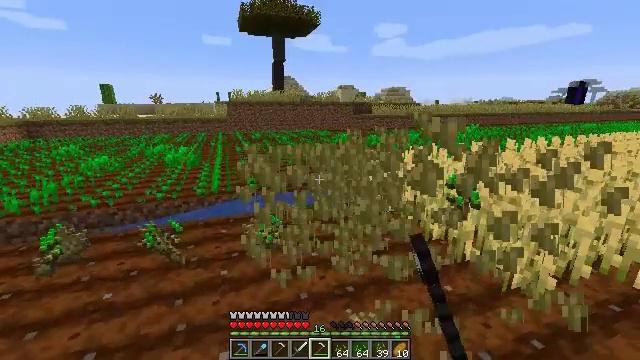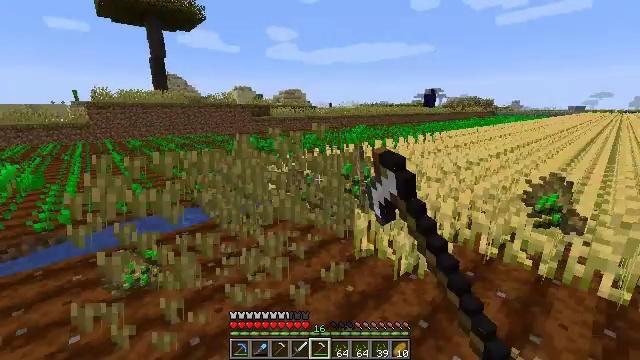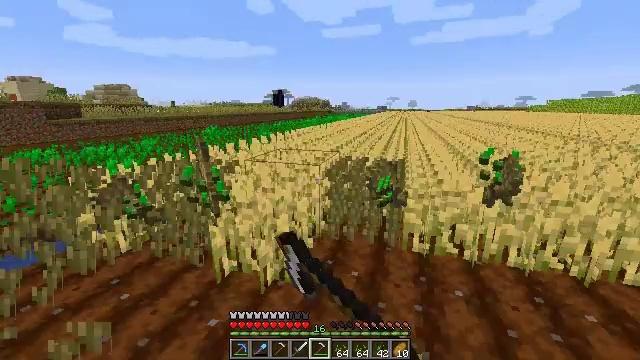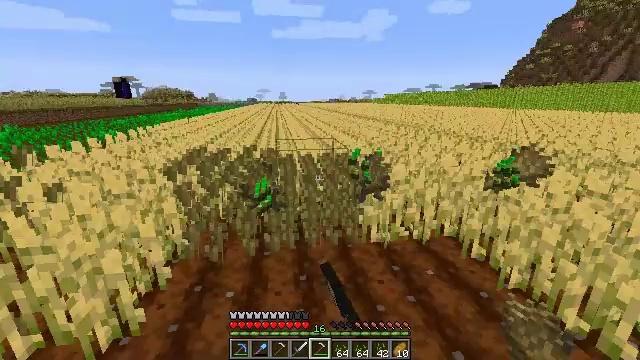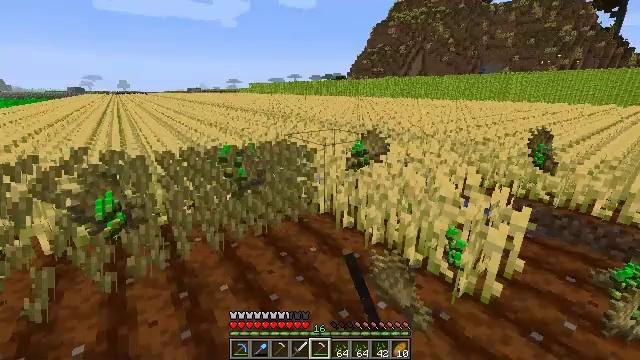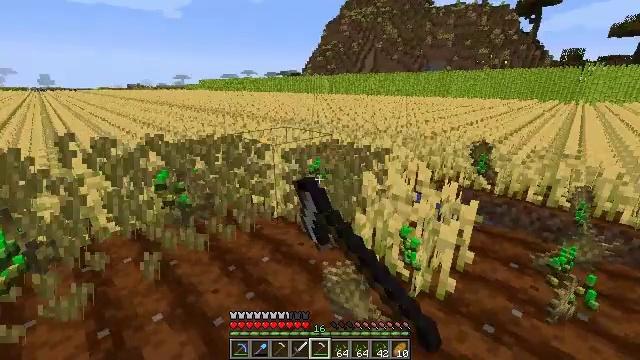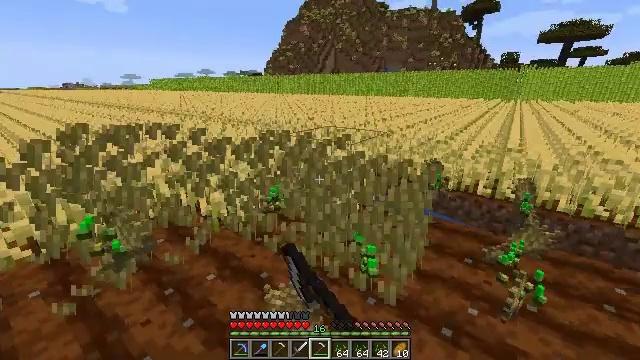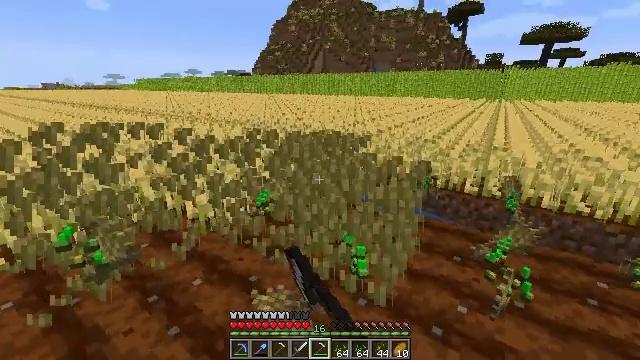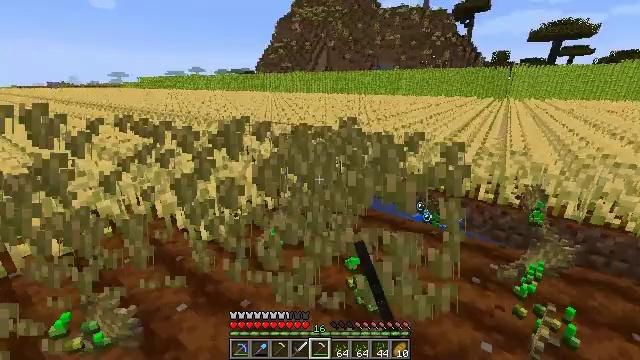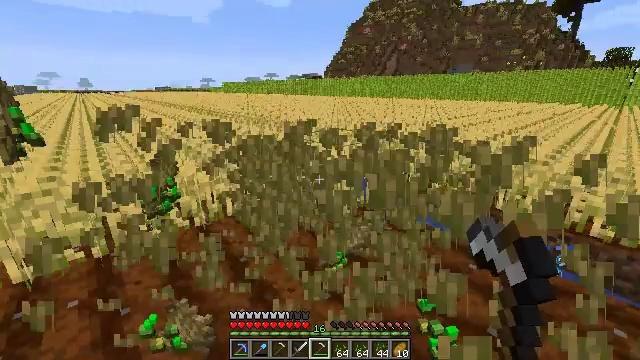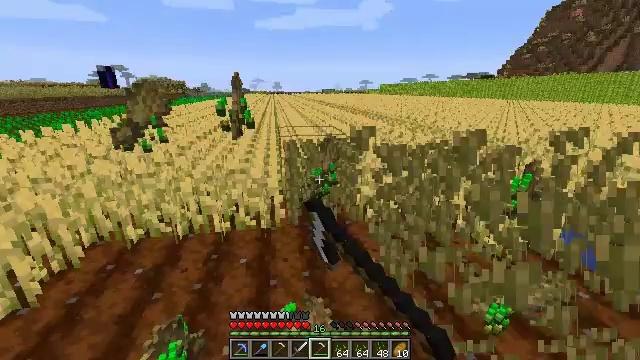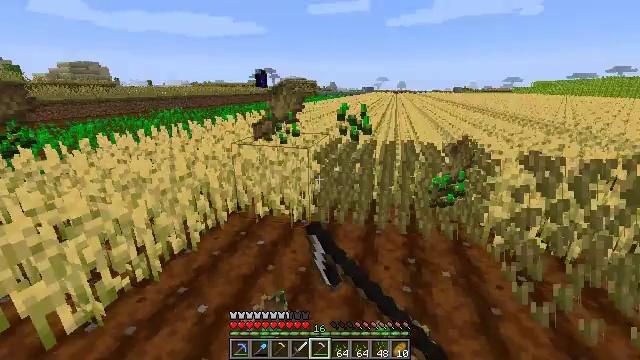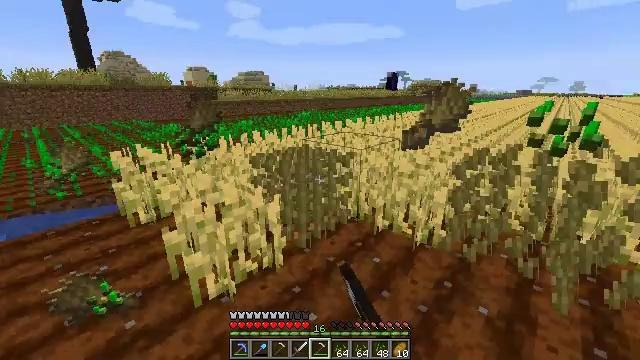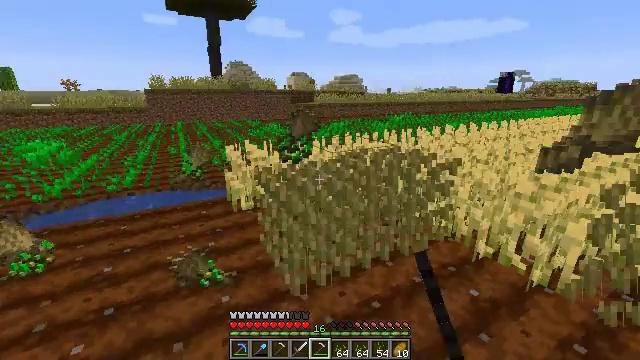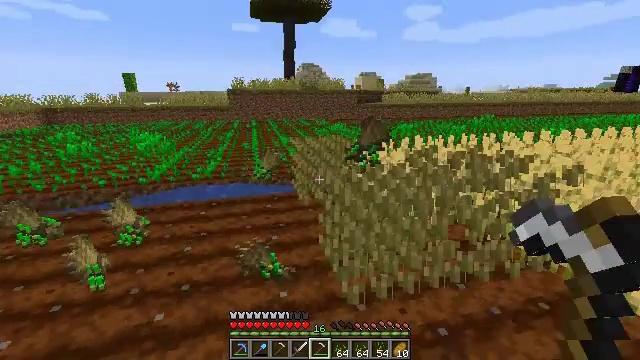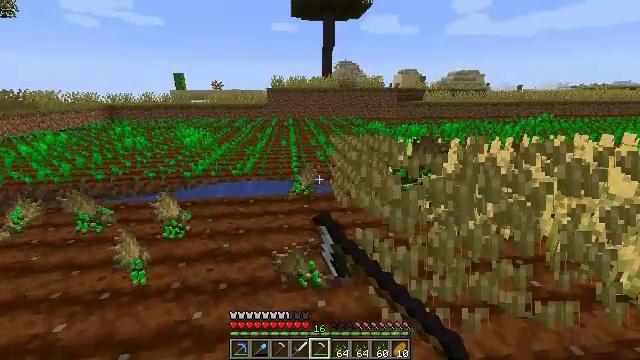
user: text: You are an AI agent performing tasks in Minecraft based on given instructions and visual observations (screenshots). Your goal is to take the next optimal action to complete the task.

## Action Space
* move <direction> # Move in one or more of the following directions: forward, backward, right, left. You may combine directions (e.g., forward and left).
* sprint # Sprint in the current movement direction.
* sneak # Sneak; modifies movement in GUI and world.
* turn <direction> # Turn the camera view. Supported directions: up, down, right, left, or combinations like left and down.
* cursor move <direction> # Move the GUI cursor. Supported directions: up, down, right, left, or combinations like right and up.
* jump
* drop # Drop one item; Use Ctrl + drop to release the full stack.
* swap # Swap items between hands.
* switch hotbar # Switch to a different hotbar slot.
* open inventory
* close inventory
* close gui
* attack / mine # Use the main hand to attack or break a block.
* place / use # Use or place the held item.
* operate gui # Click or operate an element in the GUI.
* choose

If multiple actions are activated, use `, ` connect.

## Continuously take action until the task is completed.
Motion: motion action
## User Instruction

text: Harvest wheat from the field.
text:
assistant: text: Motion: move forward and move right, turn right, attack / mine
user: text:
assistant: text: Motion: move forward and move right, turn right, attack / mine
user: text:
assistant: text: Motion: move forward and move right, turn right and down, attack / mine
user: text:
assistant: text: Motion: move forward and move right, turn right and down, attack / mine
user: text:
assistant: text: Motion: move forward and move right, turn right, attack / mine
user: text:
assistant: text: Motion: move forward and move right, turn right, attack / mine
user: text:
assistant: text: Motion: move forward and move right, turn right, attack / mine
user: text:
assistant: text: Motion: move forward and move left, attack / mine
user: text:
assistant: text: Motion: move forward and move left, turn left, attack / mine
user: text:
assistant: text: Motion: move forward and move left, turn left, attack / mine
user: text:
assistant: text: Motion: move forward and move left, turn left, attack / mine
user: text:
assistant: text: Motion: move forward and move left, turn left, attack / mine
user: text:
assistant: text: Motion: move forward and move left, turn left, attack / mine
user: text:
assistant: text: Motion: move forward and move left, turn left, attack / mine
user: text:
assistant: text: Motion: move forward and move left, turn left, attack / mine
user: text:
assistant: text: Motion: move forward and move left, attack / mine
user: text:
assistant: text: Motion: move forward and move left, turn right, attack / mine
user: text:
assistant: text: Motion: move forward and move right, turn right and up, attack / mine
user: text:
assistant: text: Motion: move forward and move right, turn right, attack / mine
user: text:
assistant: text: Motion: move forward and move right, turn right, attack / mine
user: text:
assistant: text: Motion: move forward and move right, turn right, attack / mine
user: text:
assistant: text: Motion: move forward and move right, turn right, attack / mine
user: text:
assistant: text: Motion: move forward and move right, turn right, attack / mine
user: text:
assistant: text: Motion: move forward and move right, turn right, attack / mine
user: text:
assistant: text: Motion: move forward and move right, turn right, attack / mine
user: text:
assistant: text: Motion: move forward and move right, attack / mine
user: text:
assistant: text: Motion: move forward and move left, turn left, attack / mine
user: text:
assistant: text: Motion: move forward and move left, turn left, attack / mine
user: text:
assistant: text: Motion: move forward and move left, turn left, attack / mine
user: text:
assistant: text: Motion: move forward and move left, turn left, attack / mine